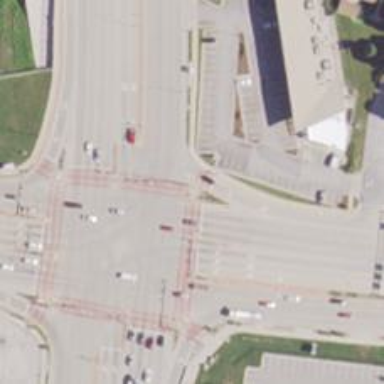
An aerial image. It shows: Footway that serves as traffic island.